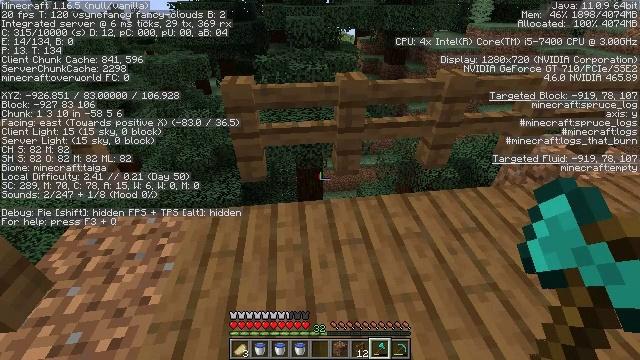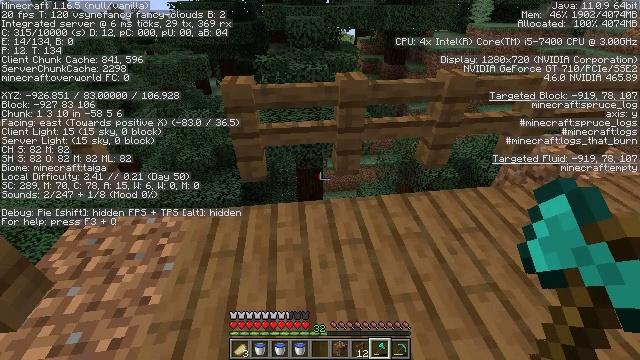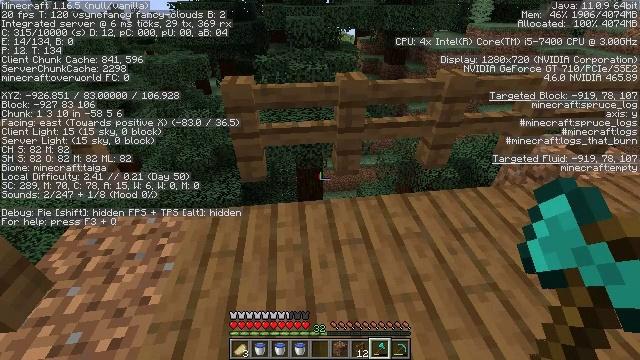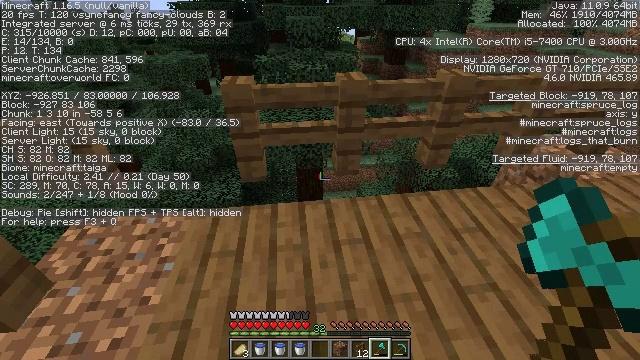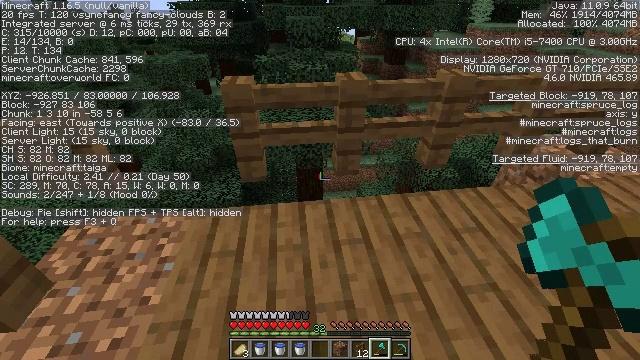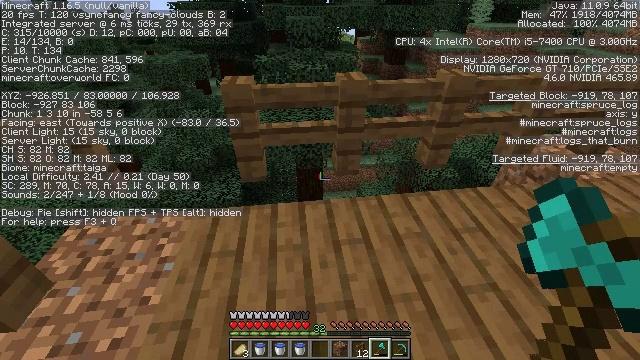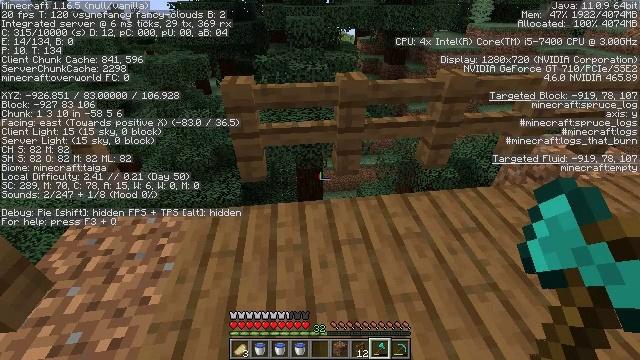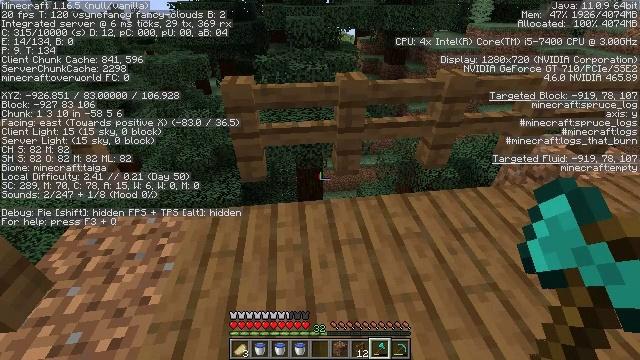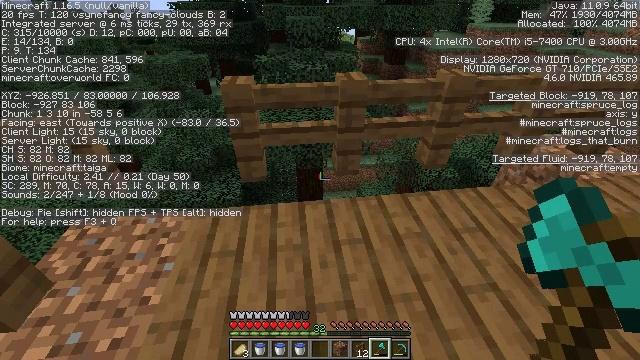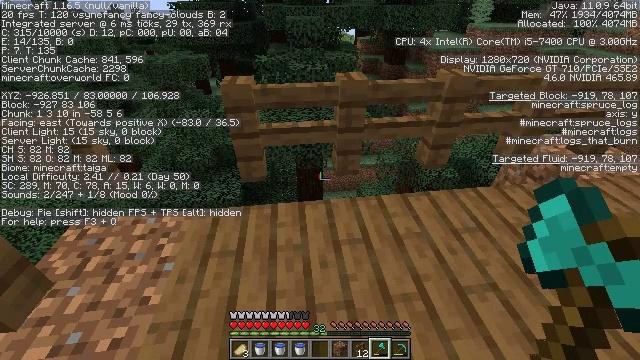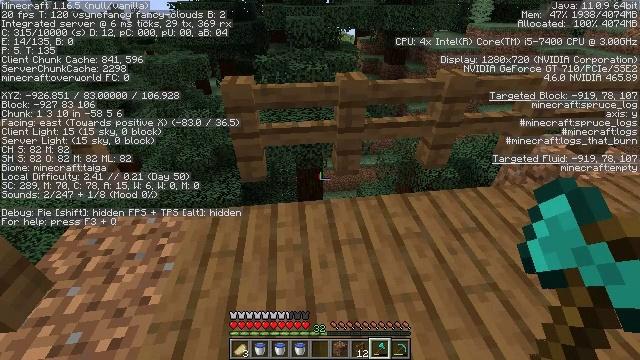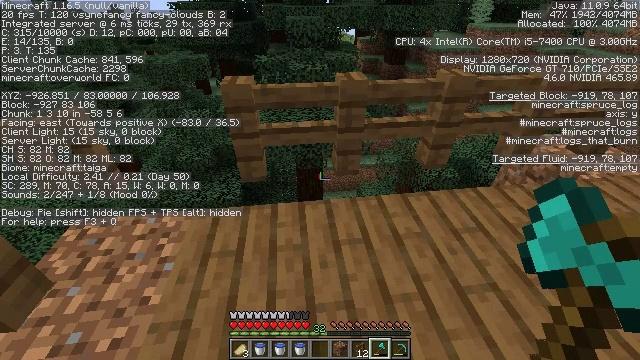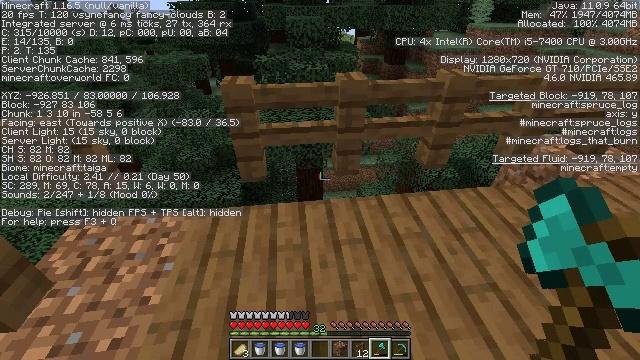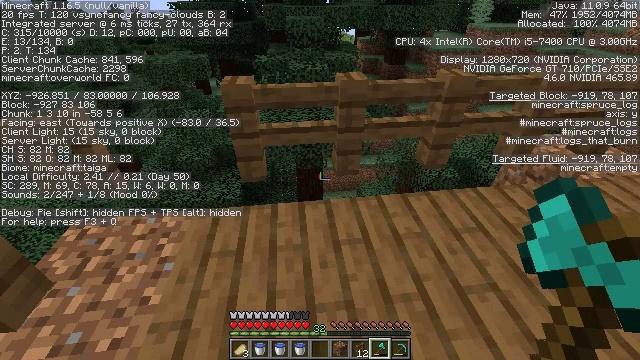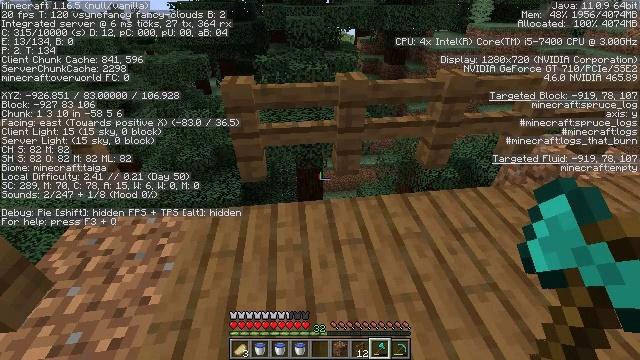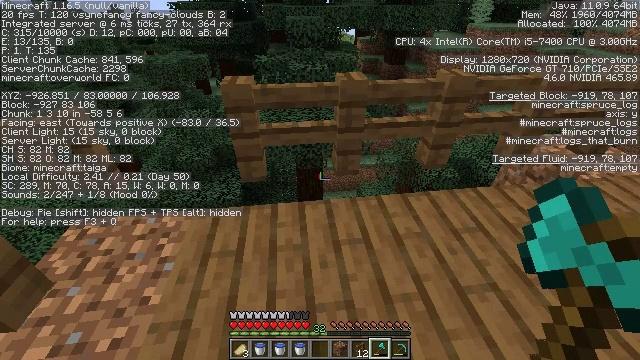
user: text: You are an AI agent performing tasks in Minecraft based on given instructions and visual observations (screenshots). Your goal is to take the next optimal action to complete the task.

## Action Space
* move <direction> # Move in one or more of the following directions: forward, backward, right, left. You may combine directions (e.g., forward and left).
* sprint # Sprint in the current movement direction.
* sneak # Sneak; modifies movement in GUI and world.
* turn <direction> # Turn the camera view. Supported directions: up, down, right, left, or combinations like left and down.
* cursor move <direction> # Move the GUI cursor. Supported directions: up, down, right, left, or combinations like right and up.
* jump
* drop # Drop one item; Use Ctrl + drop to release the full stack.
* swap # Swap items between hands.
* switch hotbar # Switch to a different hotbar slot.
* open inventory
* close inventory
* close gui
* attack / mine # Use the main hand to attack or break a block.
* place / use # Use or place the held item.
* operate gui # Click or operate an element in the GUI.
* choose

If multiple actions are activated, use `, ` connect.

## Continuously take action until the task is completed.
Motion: motion action
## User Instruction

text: Remove the spruce fence from the structure.
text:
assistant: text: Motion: no_op
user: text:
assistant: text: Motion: no_op
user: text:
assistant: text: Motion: no_op
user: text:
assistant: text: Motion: no_op
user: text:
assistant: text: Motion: no_op
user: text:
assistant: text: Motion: no_op
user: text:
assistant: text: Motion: no_op
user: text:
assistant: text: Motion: no_op
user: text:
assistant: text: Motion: no_op
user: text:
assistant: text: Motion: no_op
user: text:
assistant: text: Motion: no_op
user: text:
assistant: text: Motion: no_op
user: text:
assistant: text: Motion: no_op
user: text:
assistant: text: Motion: no_op
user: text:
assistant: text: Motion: no_op
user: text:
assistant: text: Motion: no_op
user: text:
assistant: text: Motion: no_op
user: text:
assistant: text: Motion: no_op
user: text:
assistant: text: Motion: no_op
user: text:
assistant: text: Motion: no_op
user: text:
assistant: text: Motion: no_op
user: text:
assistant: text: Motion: no_op
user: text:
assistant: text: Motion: no_op
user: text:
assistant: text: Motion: no_op
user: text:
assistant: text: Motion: no_op
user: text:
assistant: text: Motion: no_op
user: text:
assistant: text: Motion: no_op
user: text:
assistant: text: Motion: no_op
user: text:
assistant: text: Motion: no_op
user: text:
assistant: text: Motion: no_op